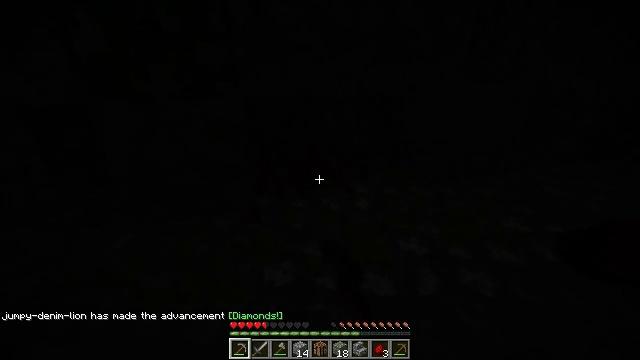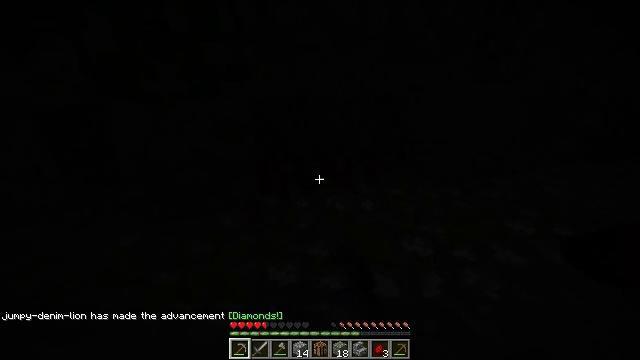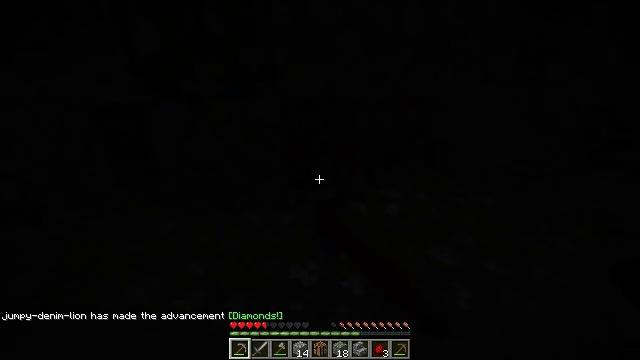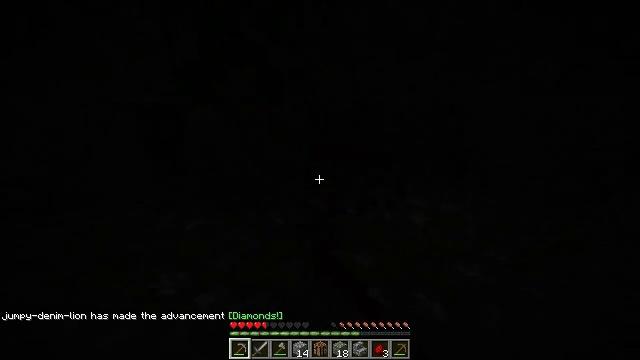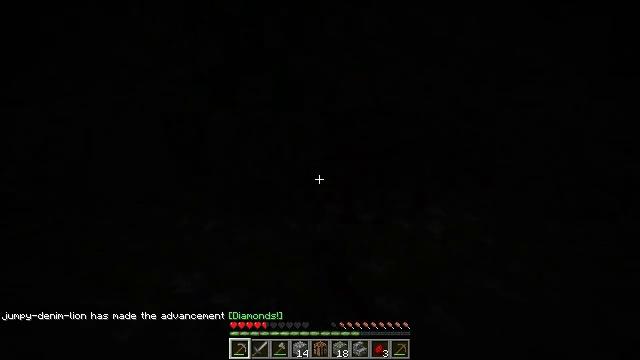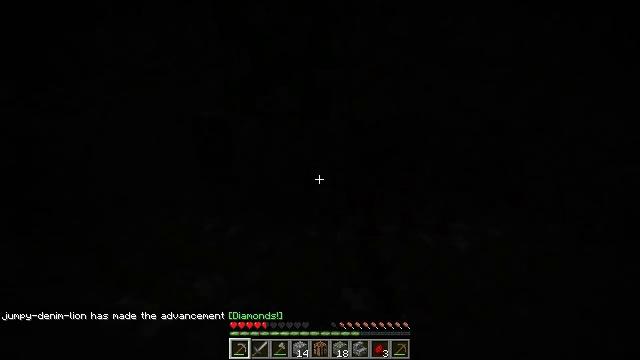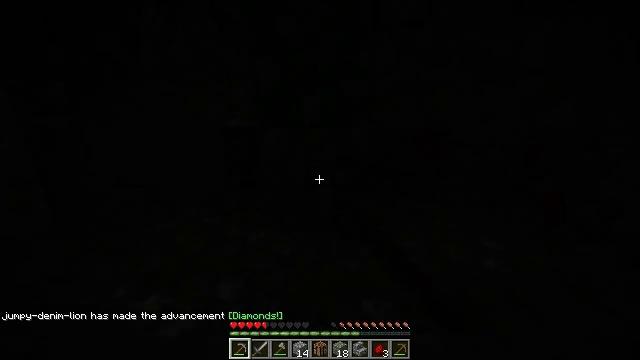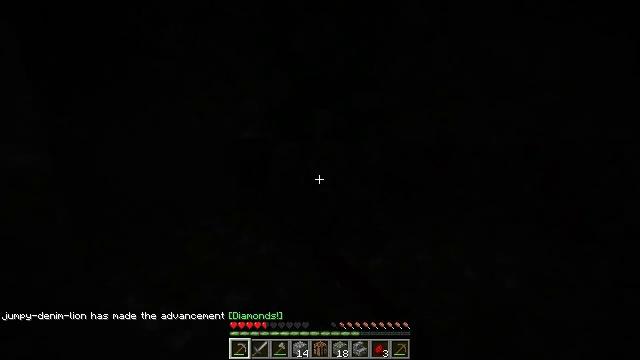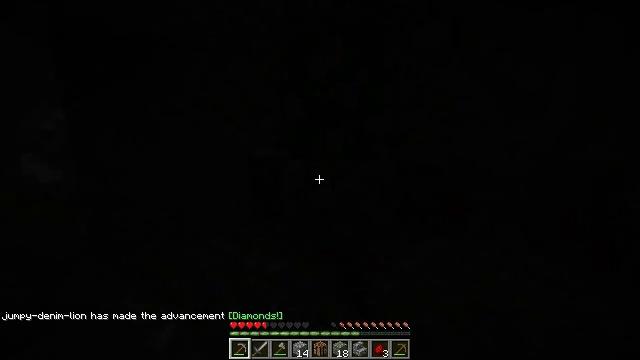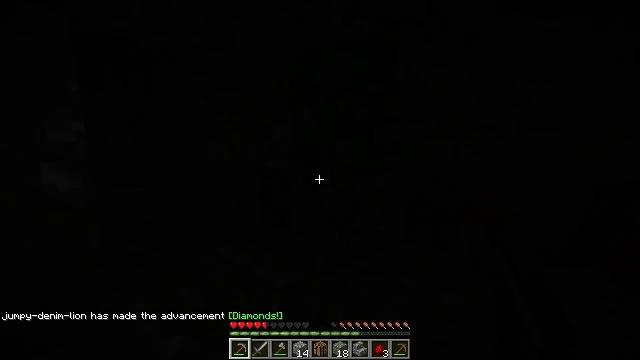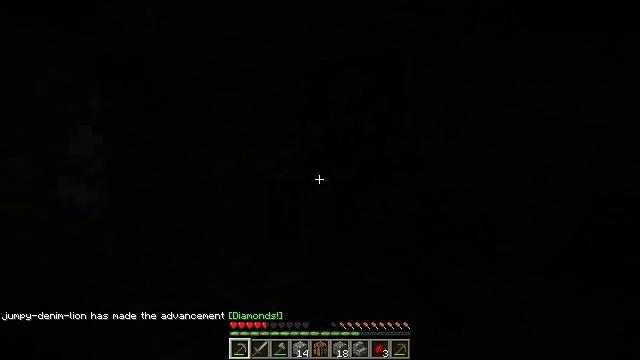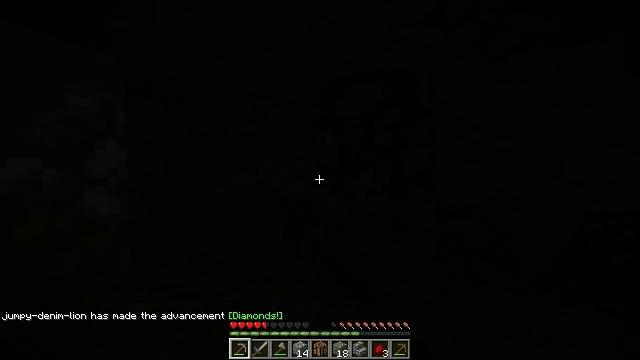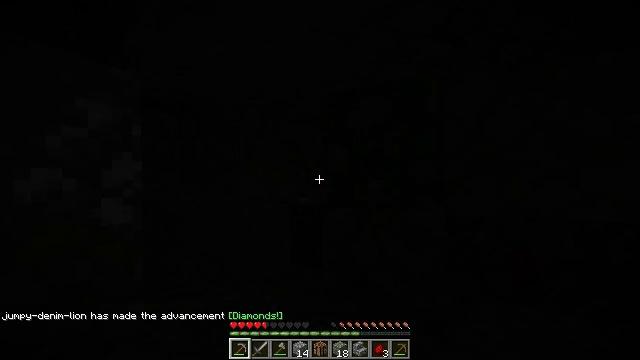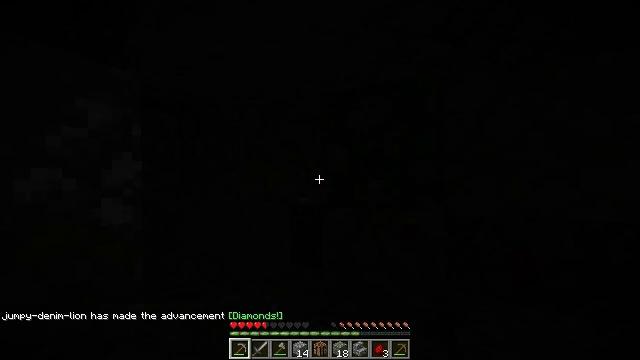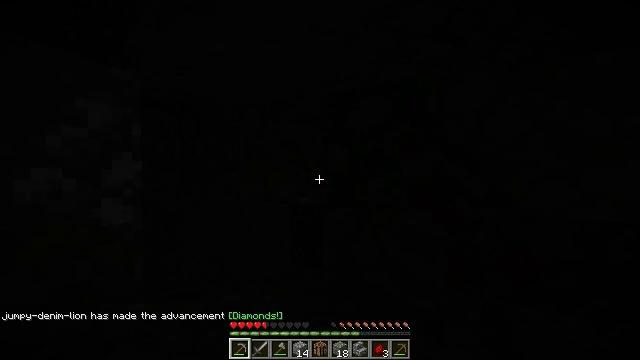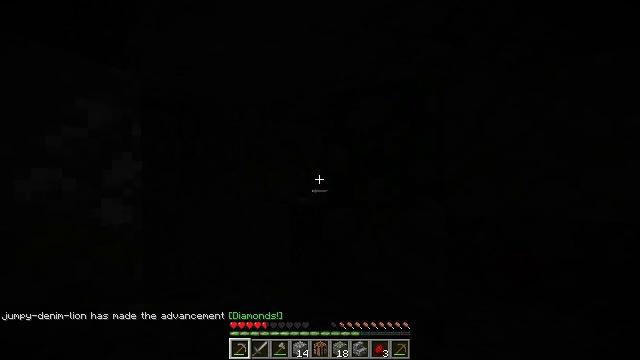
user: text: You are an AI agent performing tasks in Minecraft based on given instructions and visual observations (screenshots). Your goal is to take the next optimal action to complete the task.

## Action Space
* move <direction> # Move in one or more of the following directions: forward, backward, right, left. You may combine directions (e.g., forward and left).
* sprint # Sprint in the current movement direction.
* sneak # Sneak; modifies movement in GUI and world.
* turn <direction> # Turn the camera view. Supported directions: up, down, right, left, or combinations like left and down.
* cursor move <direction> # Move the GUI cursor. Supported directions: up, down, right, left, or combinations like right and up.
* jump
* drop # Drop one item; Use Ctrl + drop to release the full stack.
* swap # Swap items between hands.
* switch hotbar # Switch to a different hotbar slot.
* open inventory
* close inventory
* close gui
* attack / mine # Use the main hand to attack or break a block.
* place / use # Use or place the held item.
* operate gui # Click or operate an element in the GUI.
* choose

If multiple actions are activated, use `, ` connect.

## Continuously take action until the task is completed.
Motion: motion action
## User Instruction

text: Gather redstone wire from the ground.
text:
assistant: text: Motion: sneak, turn left, attack / mine
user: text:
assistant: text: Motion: sneak, turn left, attack / mine
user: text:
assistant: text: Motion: sneak, turn left, attack / mine
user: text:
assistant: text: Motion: sneak, turn left and up, attack / mine
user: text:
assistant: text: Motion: sneak, turn left and up, attack / mine
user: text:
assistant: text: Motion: sneak, turn left and up, attack / mine
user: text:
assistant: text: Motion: sneak, turn left and up, attack / mine
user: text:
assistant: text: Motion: sneak, turn left and up, attack / mine
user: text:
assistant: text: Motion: sneak, turn left and up, attack / mine
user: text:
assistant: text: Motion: sneak, turn left and up, attack / mine
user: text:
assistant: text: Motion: sneak, turn left and up, attack / mine
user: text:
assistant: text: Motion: sneak, turn left and up, attack / mine
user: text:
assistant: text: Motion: sneak, attack / mine
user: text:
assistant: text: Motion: sneak, attack / mine
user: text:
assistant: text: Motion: sneak
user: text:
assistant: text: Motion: sneak
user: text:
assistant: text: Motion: sneak
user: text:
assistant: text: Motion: sneak
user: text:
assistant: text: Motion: sneak
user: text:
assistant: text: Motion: sneak
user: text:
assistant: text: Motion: sneak, turn right and down
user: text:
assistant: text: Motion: sneak, turn right and down
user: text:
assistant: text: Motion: sneak, turn right
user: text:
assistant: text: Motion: sneak, turn right
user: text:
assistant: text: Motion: sneak, turn right and down
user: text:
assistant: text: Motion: sneak, turn right and down
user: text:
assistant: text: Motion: sneak
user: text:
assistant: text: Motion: sneak
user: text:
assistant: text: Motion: sneak
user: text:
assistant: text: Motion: sneak